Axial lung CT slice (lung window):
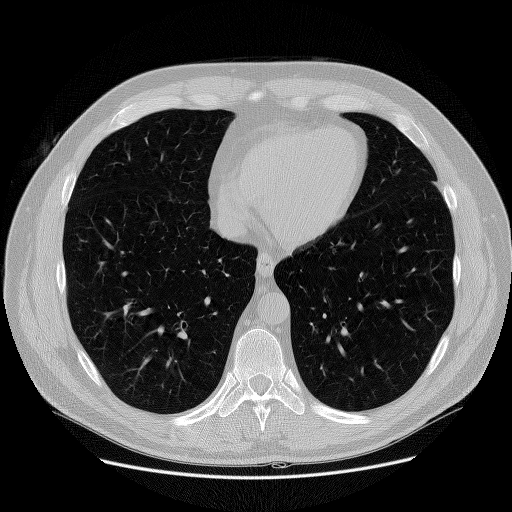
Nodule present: no